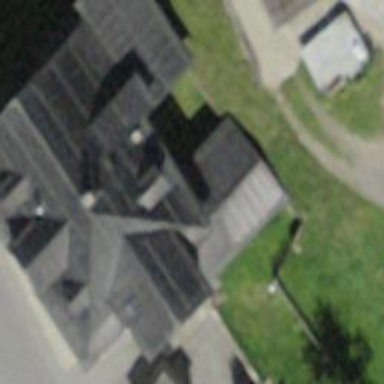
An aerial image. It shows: Gabled residential building with grey roof. The building's color is darkseagreen and the roof is oriented along its length.